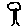
Label: tree